Question: when I try assign text for UItextfield, it make my app crash.
here is the image:

But when I comment the code line: 'txtExpire.text = posCustomer.CCExpire;' and 'txtExpire.text = posSupplier.CCExpire;' my app work OK. Please help me find out the root cause.
Here is my code:
'''
- (void)viewDidLoad
{
[super viewDidLoad];
// Do any additional setup after loading the view from its nib.
@synchronized (self){
if (posCustomer) {
txtAccountLimit.text = [NSString stringWithFormat:@"%d",[posCustomer.AccountLimit intValue]];
txtBSB.text = posCustomer.BankBSB;
txtAccount.text = posCustomer.BankAccount;
txtNotes.text = posCustomer.BankNotes;
txtCreditCardNo.text = posCustomer.CCNumber;
txtNameOnCard.text = posCustomer.CCName;
txtExpire.text = posCustomer.CCExpire;
}else if (posSupplier){
txtAccountLimit.text = [NSString stringWithFormat:@"%d",[posSupplier.AccountLimit intValue]];
txtBSB.text = posSupplier.BankBSB;
txtAccount.text = posSupplier.BankAccount;
txtNotes.text = posSupplier.BankNotes;
txtCreditCardNo.text = posSupplier.CCNumber;
txtNameOnCard.text = posSupplier.CCName;
txtExpire.text = posSupplier.CCExpire;
}
}
}
'''
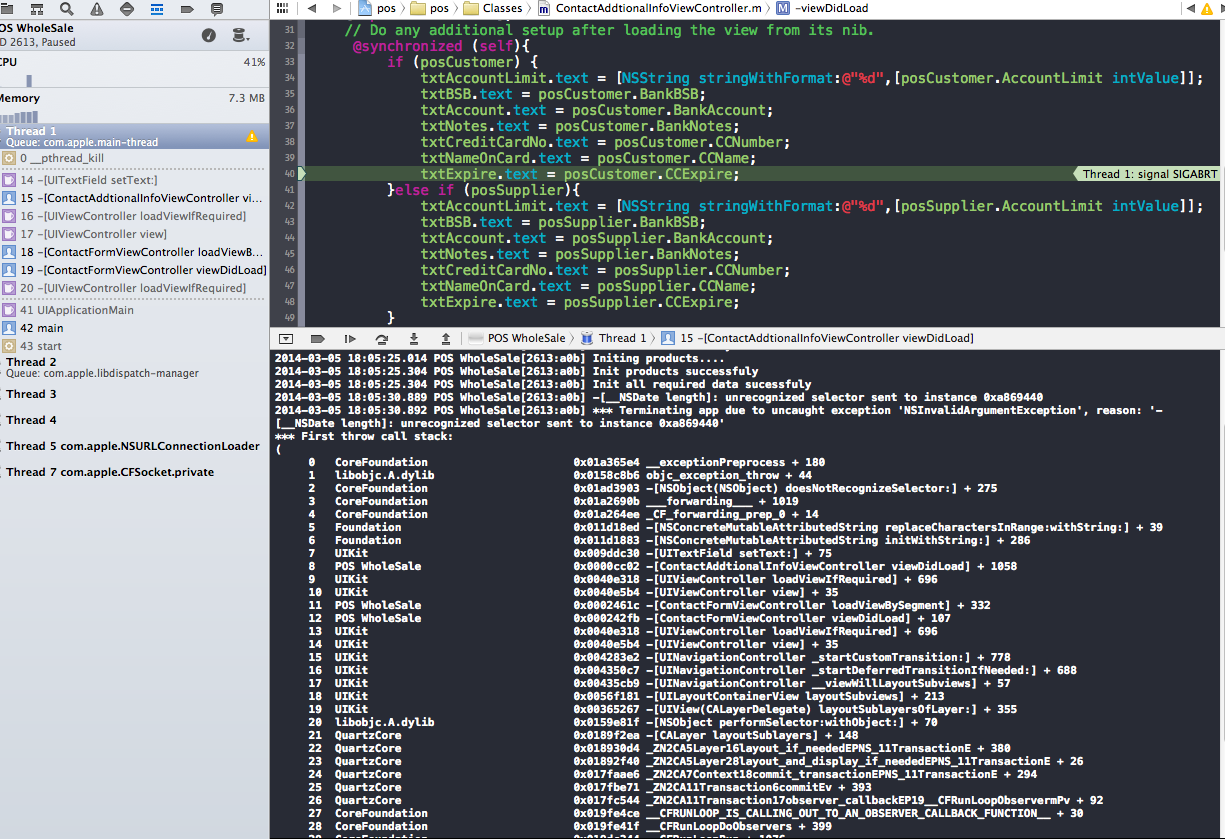
Answer: From your stack trace, it looks as though you are trying to assign an 'NSDate' to a 'textField.text' which is a string. Specifically, it looks as though 'CCExpire' is an 'NSDate' and not an 'NSString'.
If that is the case, you will need an <URL> to convert the date to a string.